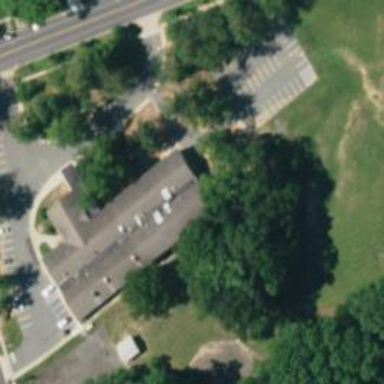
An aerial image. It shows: Public building.